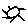
Label: sun